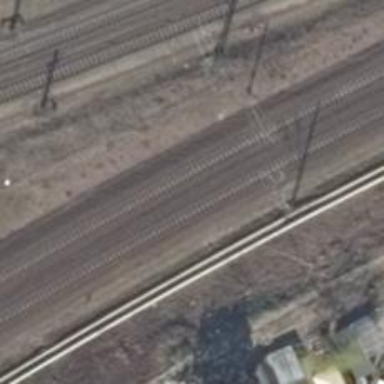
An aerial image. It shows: Railway signal.